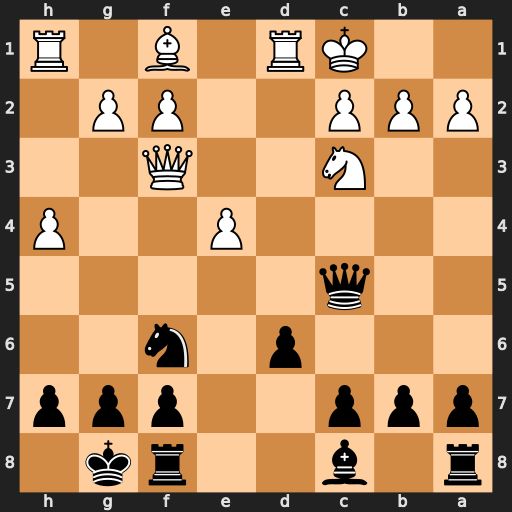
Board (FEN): r1b2rk1/ppp2ppp/3p1n2/2q5/4P2P/2N2Q2/PPP2PP1/2KR1B1R
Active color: b
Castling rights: -
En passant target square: -
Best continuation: Bg4 Qf4 Bxd1